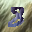
Label: 8